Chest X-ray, AP view. Patient: 65 years old, sex M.
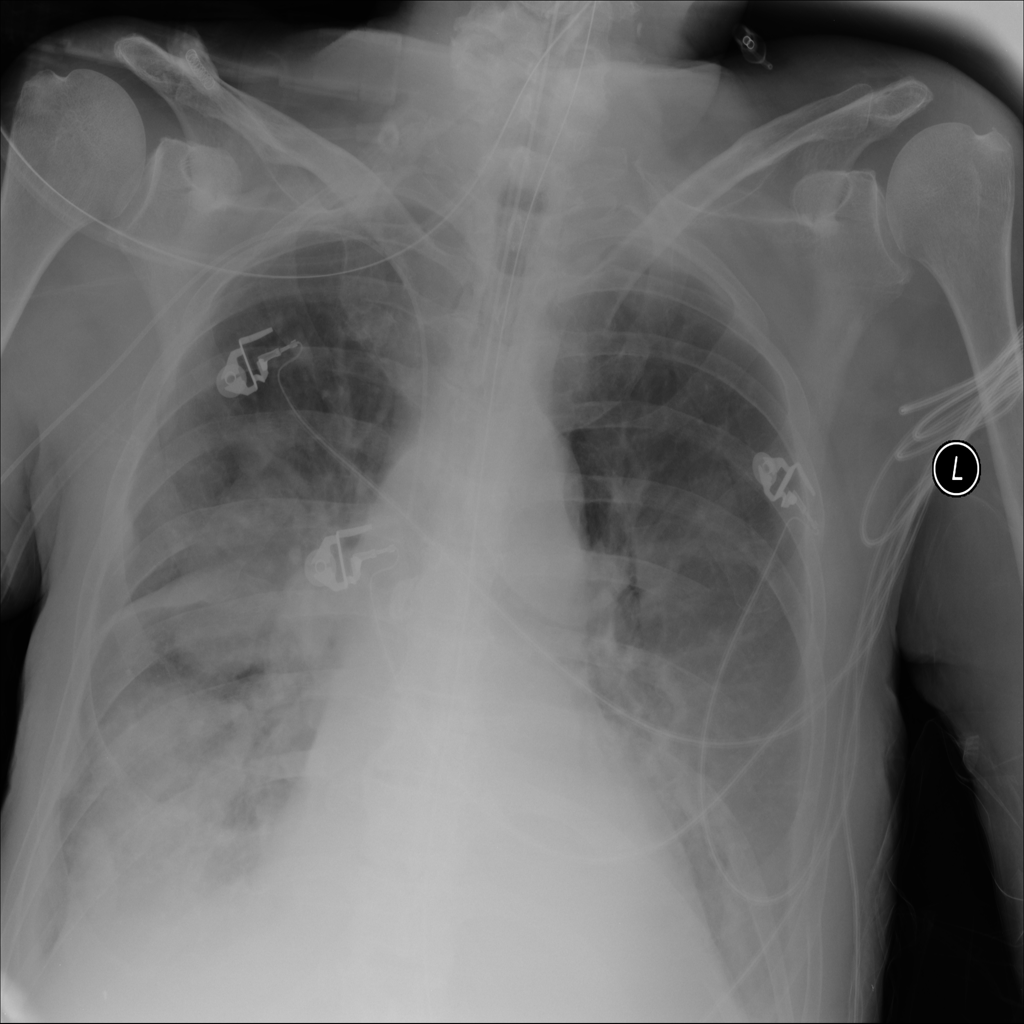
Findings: Mass